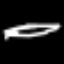
Label: pencil